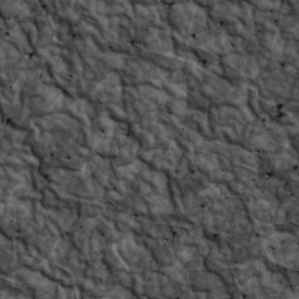
Label: non_frost